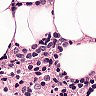
Metastatic tissue present: no